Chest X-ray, AP view. Patient: 60 years old, sex F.
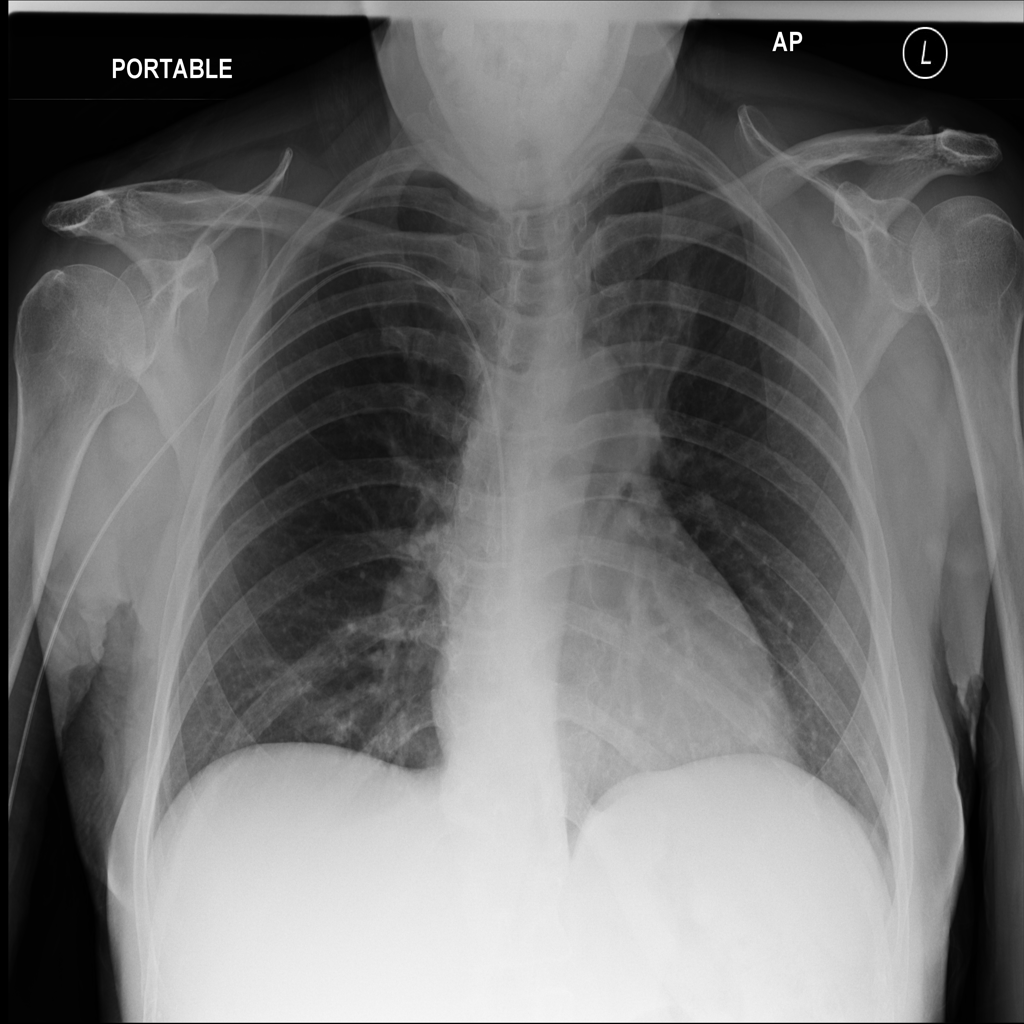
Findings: No Finding